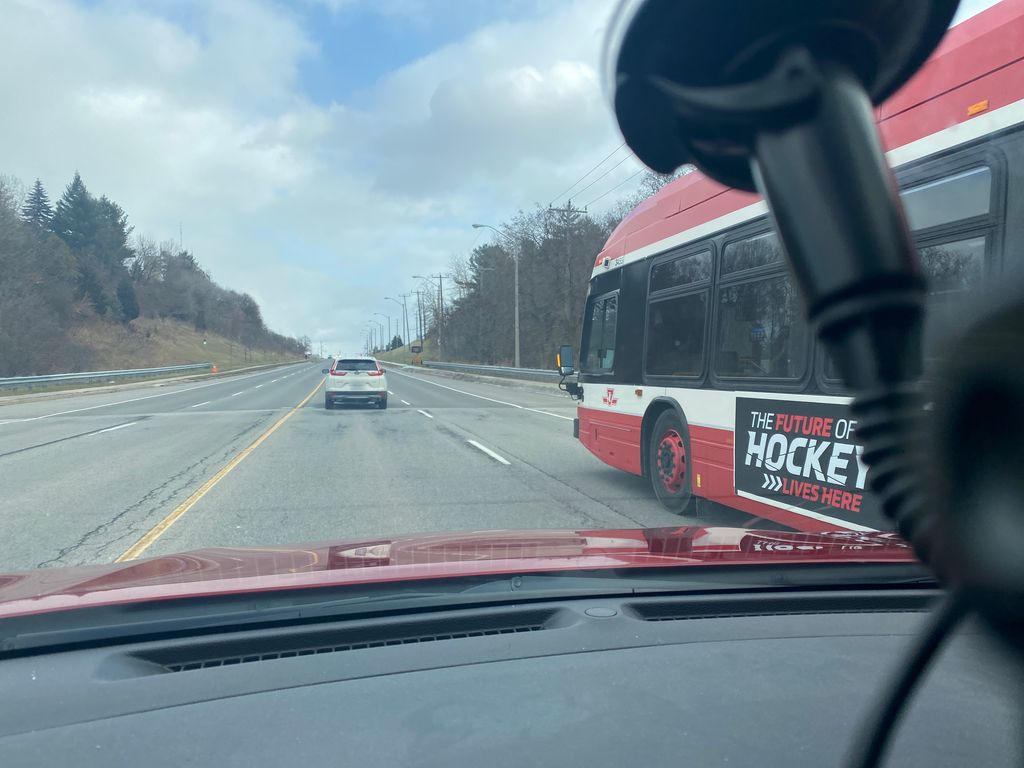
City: toronto